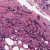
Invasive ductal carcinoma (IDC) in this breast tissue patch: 1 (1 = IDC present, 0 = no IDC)